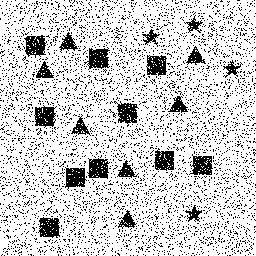
Squares: 10
Triangles: 7
Stars: 4
Total shapes: 21